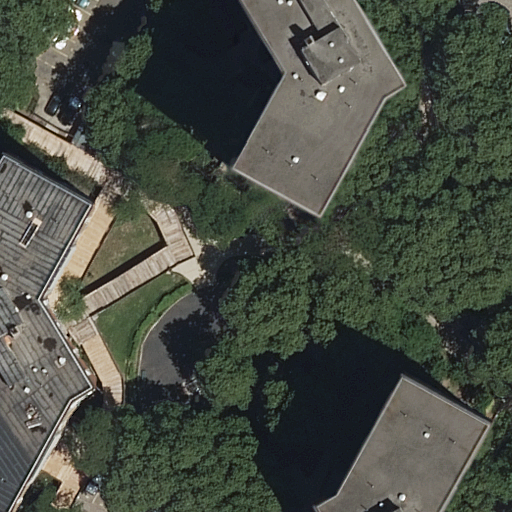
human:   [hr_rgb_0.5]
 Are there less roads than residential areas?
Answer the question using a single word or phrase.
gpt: no

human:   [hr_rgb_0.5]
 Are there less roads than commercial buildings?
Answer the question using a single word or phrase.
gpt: no

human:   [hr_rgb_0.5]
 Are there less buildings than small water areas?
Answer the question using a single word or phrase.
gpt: no

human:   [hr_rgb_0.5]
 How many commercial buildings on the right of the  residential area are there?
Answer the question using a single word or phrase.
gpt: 0

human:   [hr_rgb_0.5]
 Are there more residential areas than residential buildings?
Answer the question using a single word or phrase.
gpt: no

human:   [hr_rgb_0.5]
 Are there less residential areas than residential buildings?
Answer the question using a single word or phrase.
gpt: yes

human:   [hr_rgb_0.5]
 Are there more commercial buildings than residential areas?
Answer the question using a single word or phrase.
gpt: no

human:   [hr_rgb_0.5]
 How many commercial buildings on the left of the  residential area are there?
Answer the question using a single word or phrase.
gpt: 0

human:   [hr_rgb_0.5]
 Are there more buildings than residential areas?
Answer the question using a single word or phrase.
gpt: yes

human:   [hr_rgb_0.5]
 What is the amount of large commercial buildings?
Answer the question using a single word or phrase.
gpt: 0

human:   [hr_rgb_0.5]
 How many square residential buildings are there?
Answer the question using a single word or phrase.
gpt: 0

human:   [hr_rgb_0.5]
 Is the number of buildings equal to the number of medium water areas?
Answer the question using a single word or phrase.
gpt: no

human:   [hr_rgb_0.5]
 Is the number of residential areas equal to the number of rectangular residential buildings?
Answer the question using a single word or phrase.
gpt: yes

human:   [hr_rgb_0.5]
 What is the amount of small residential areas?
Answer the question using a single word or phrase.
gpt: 0

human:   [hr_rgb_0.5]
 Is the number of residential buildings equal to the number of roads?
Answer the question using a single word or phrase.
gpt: yes

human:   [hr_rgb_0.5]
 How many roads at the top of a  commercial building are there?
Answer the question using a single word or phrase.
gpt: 0

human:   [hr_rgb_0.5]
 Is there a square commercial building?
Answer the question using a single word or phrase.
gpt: no

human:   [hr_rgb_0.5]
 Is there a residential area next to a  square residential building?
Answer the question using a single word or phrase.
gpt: no

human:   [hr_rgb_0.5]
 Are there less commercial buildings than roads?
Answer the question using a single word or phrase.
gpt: yes

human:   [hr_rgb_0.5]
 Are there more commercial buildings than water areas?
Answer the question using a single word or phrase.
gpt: no

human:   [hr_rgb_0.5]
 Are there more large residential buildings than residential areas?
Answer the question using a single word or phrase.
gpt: yes

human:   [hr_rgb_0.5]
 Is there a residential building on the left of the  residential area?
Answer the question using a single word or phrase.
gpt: no

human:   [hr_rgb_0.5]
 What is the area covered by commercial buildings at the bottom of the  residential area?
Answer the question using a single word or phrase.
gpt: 0m2

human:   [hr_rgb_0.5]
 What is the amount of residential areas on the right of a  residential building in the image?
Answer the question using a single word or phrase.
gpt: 0

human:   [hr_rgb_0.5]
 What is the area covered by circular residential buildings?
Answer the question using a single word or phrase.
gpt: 0m2

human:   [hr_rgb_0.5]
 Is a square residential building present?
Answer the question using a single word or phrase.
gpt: no

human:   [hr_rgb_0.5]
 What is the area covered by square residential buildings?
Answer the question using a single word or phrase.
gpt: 0m2

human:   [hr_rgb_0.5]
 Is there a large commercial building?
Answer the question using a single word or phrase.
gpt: no

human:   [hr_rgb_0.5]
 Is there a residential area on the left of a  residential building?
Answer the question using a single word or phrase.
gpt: yes

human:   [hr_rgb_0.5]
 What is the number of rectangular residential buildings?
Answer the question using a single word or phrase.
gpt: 1

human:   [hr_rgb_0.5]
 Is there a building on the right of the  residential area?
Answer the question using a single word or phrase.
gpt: yes

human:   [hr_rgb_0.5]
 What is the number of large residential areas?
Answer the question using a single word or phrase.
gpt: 0

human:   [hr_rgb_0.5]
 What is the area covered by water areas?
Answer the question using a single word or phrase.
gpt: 0m2

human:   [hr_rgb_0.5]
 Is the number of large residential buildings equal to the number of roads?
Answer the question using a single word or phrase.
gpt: yes

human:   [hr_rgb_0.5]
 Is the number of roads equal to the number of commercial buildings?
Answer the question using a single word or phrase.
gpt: no

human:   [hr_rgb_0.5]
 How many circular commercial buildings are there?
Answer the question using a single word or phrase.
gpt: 0